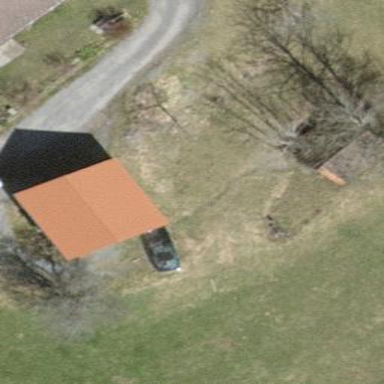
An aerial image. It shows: Garage building.